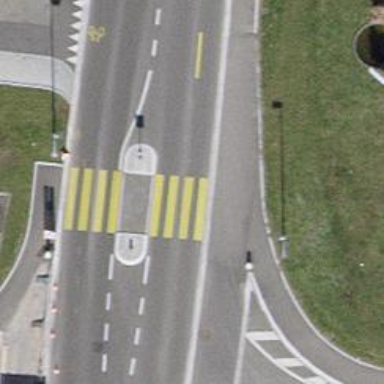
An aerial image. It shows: Uncontrolled zebra crossing with central island. The crossing is marked with zebra stripes.